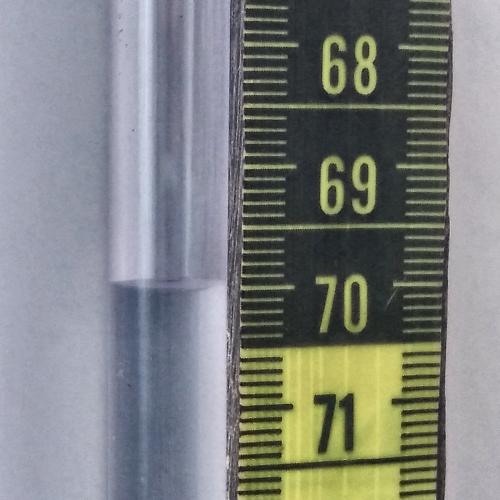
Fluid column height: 70.0 cm